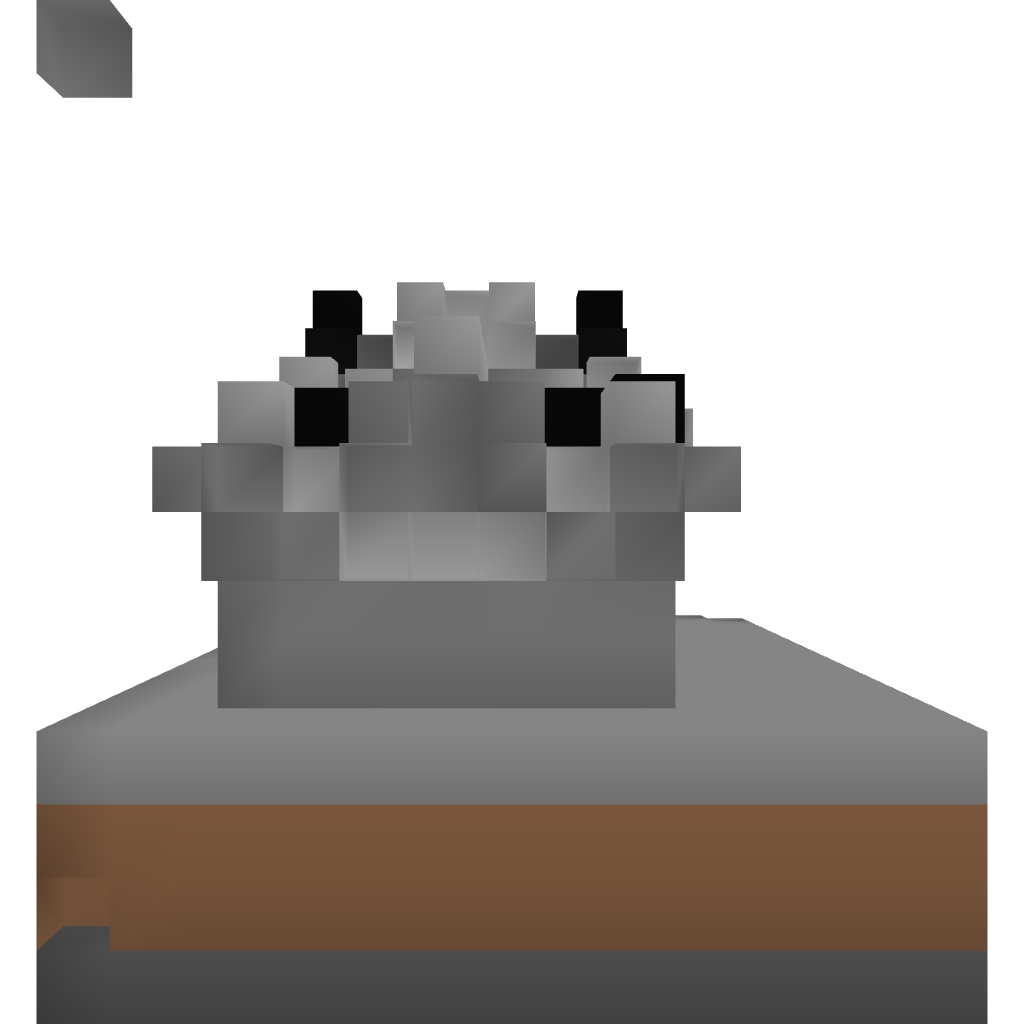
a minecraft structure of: TNT Cannon